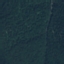
Label: Forest